Aerial crown-view tile of a tropical tree (Barro Colorado Island, Panama), acquired 20241014:
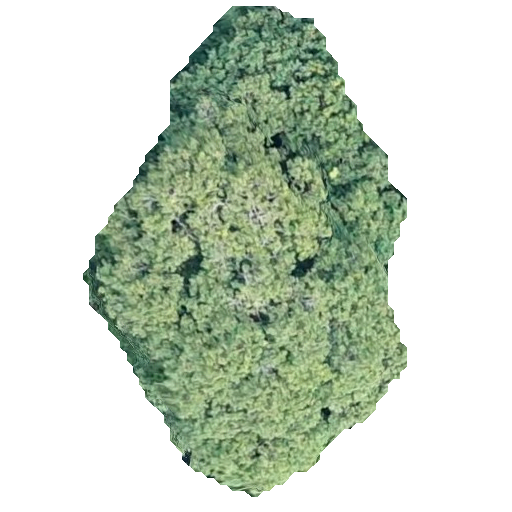
Species: Trichilia tuberculata
GBIF accepted scientific name: Trichilia tuberculata
Crown area: 162.022 m²